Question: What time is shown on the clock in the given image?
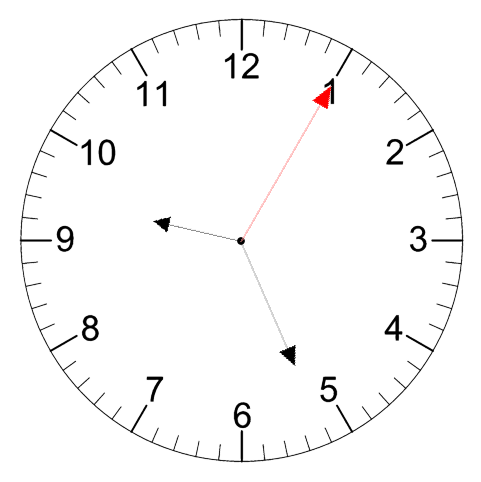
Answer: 09:26:05